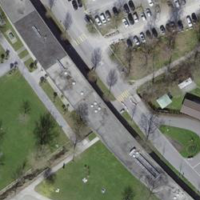
EUNIS habitat code: 53
Species observed at this site:
Motacilla alba